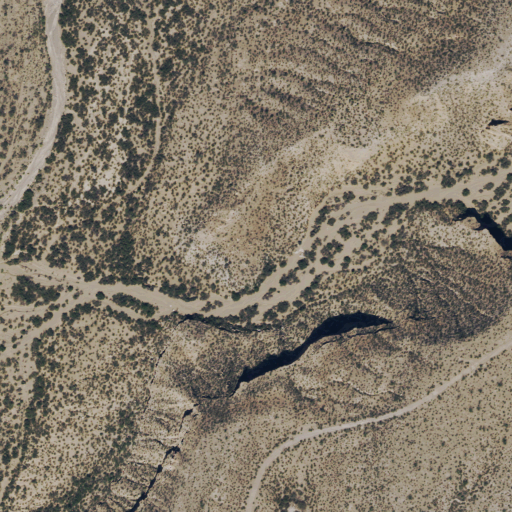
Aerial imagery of valley in Texas named Panales Arroyo containing only shrub